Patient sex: M
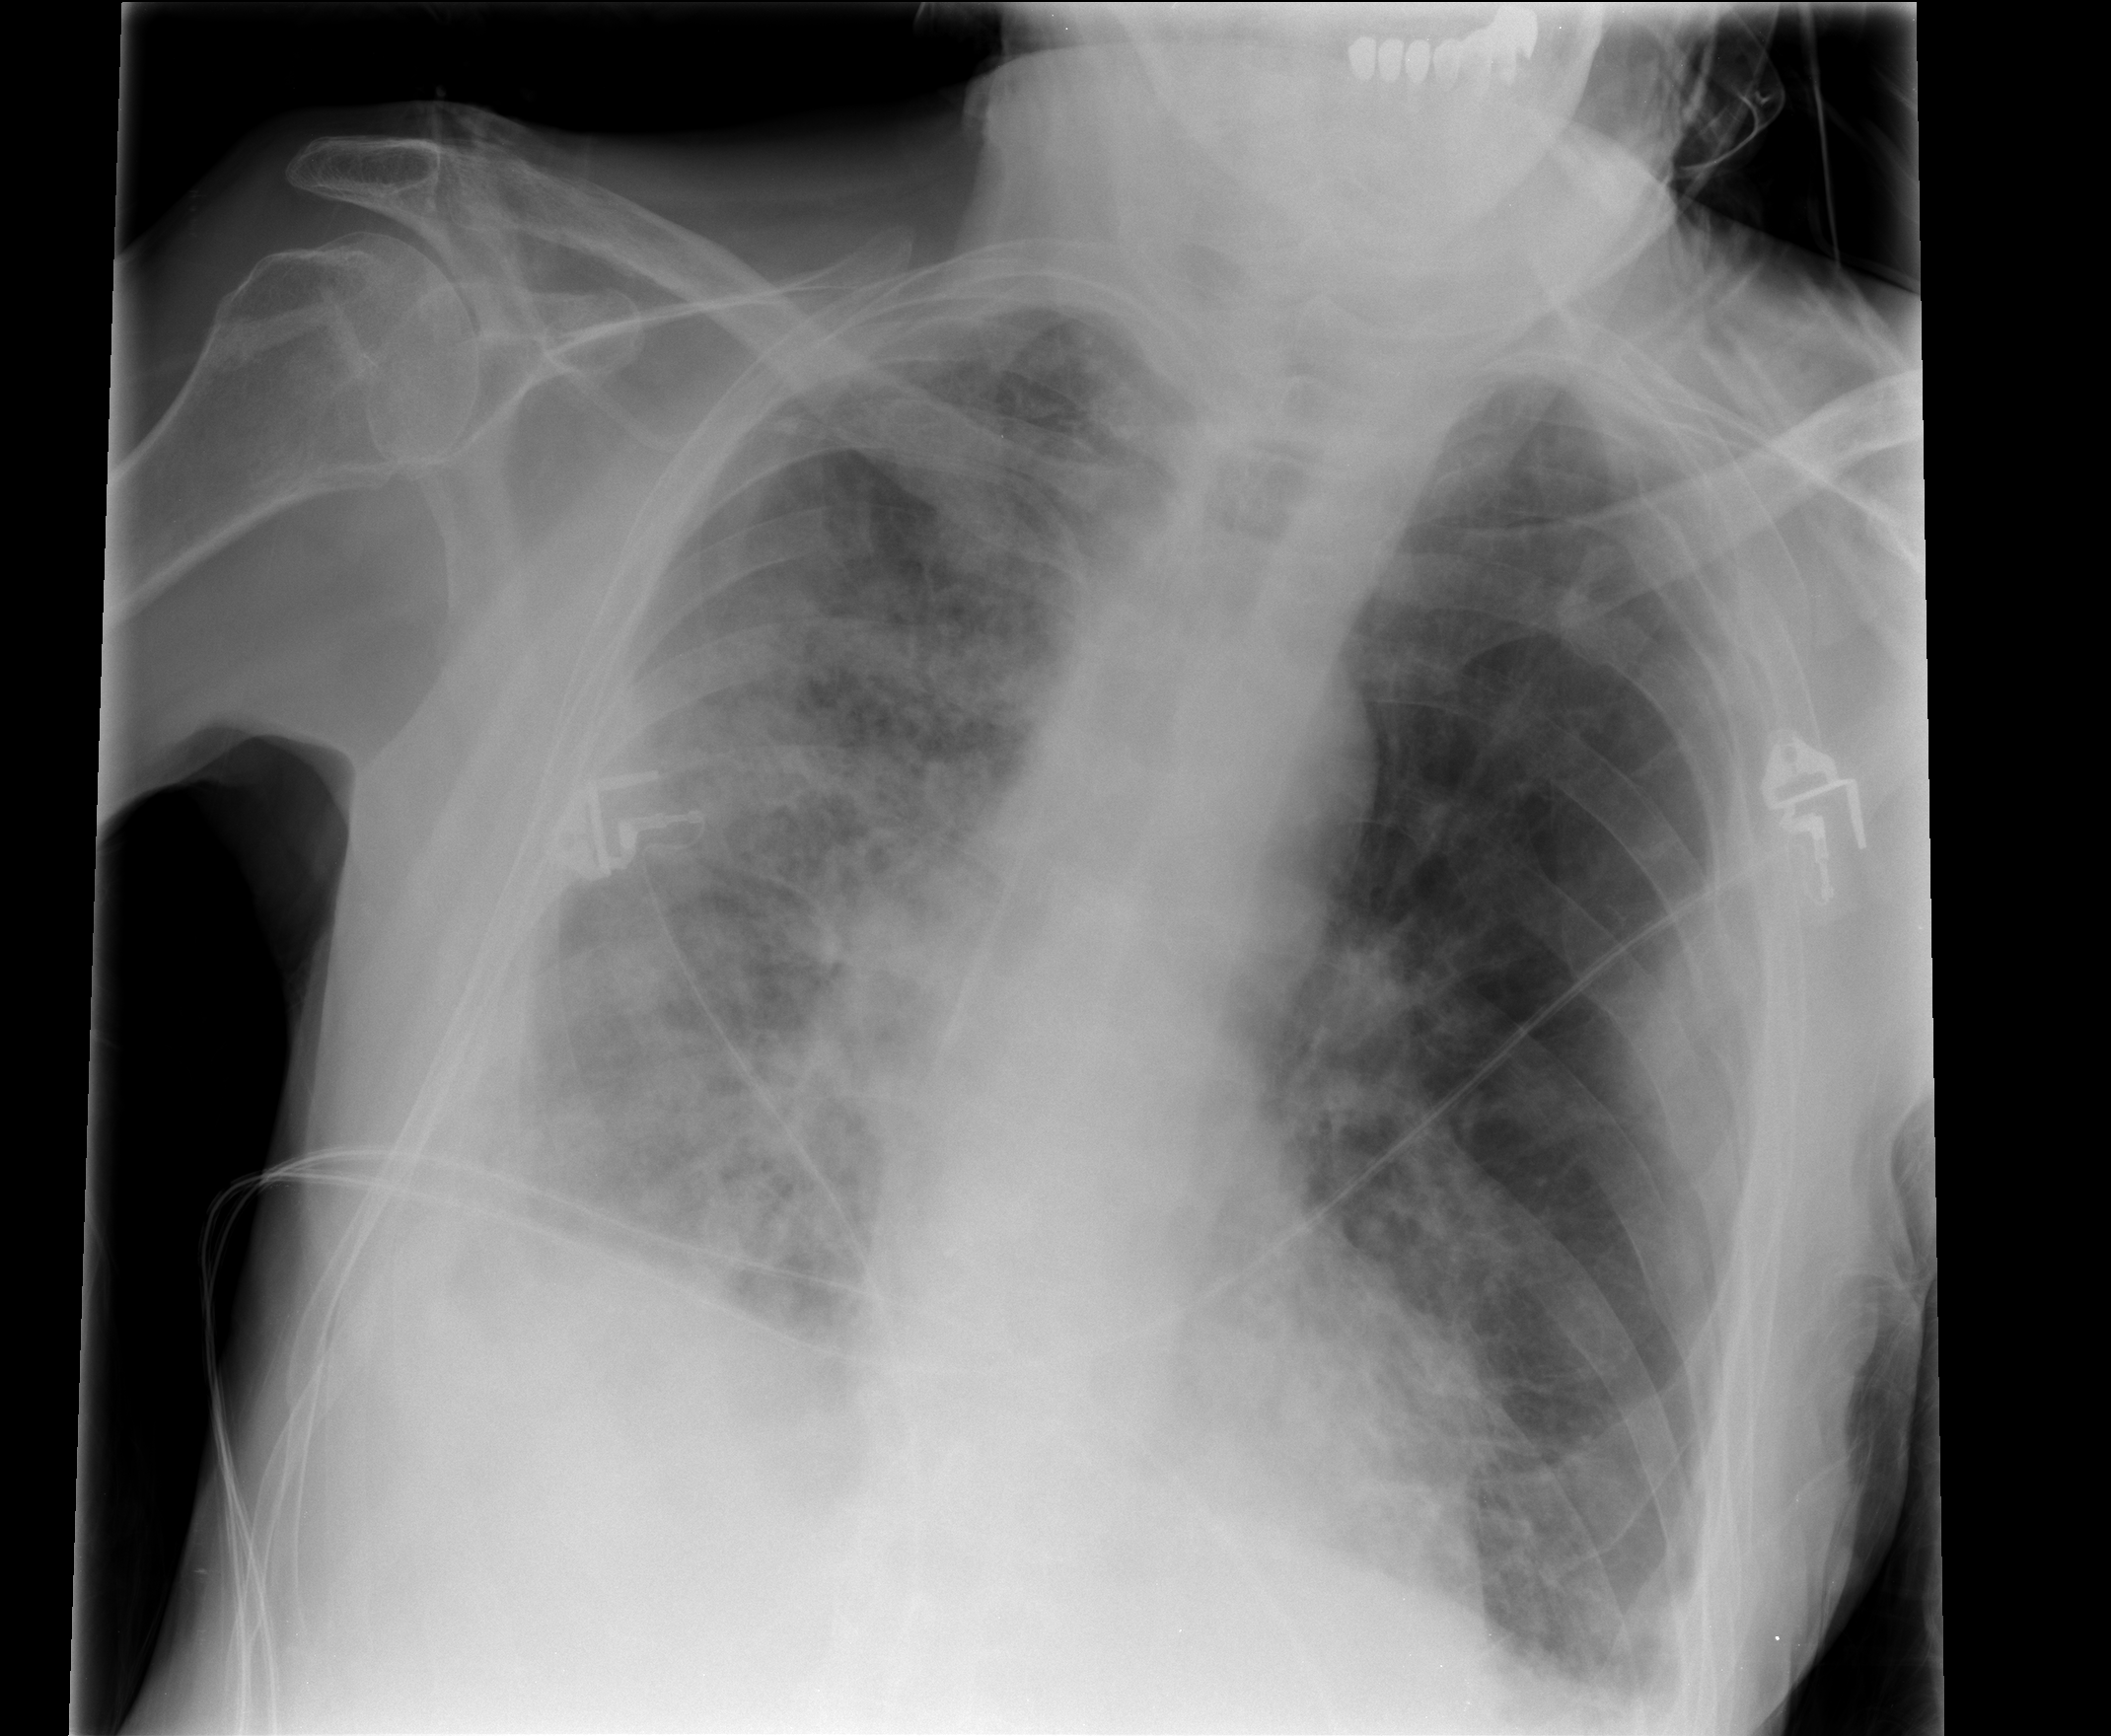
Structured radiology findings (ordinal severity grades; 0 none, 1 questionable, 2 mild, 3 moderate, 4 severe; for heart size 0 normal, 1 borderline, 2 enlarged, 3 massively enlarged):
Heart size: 0
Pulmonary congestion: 1
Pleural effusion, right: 2
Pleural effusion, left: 2
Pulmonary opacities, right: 3
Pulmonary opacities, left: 2
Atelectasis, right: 4
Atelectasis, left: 2